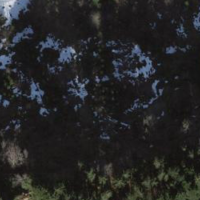
EUNIS habitat code: 43
Species observed at this site:
Petasites albus